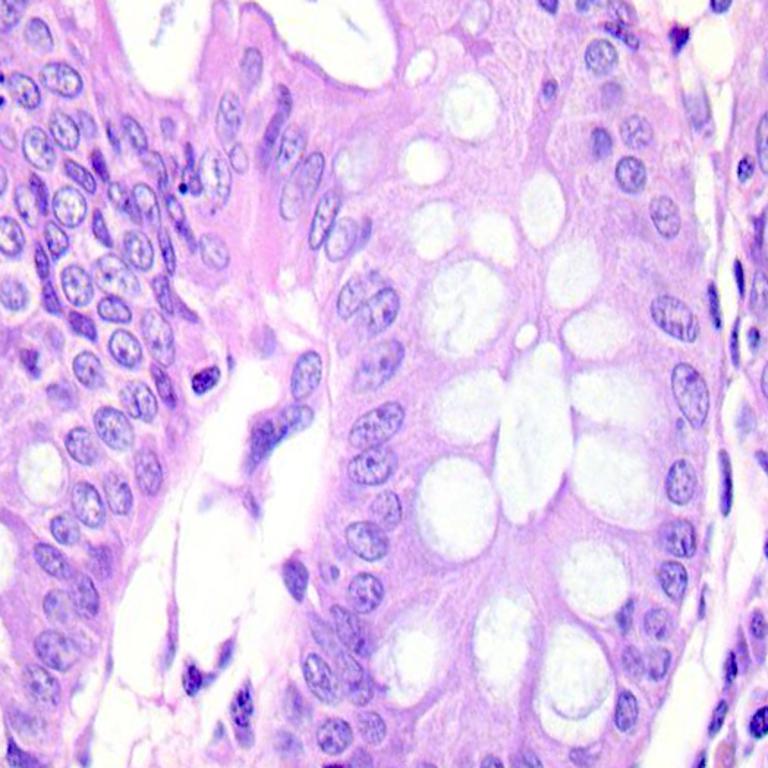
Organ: colon
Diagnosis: benign